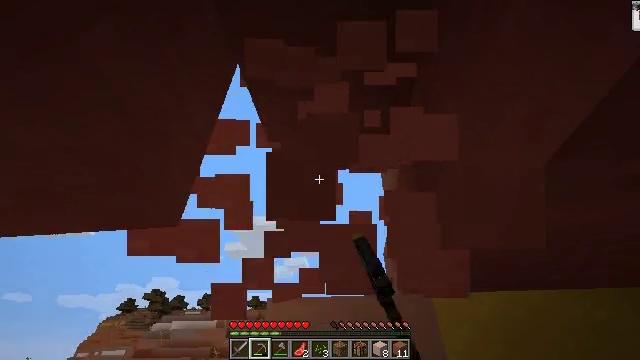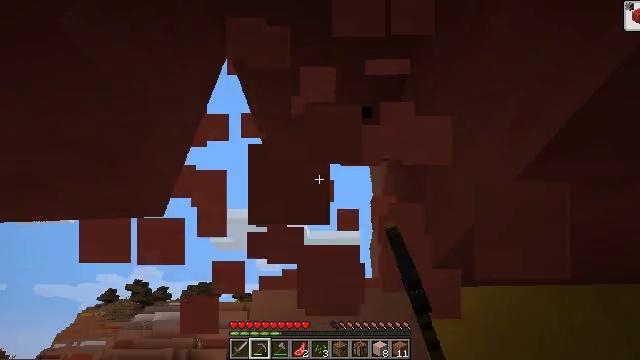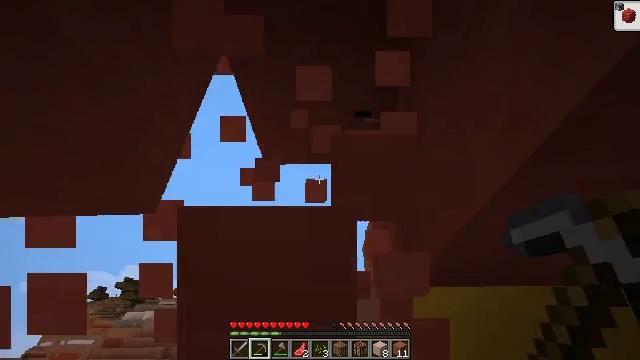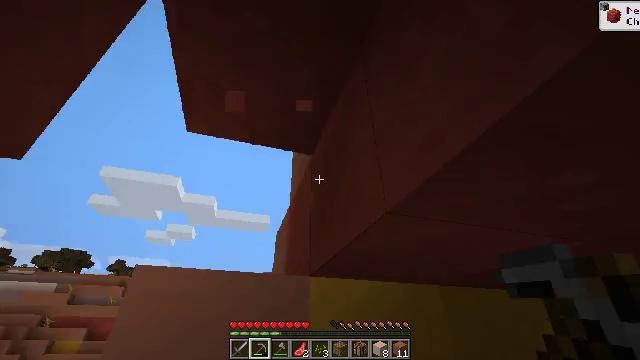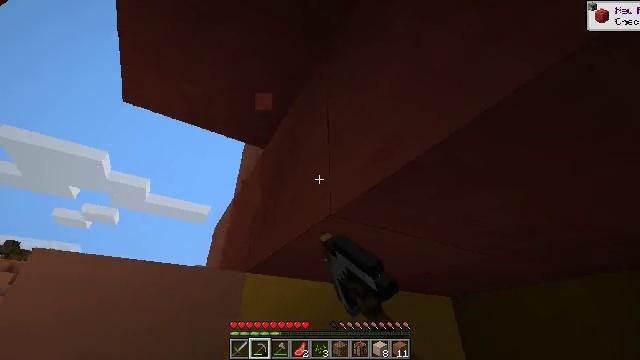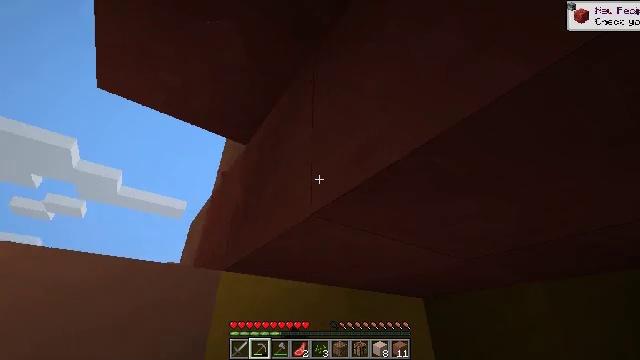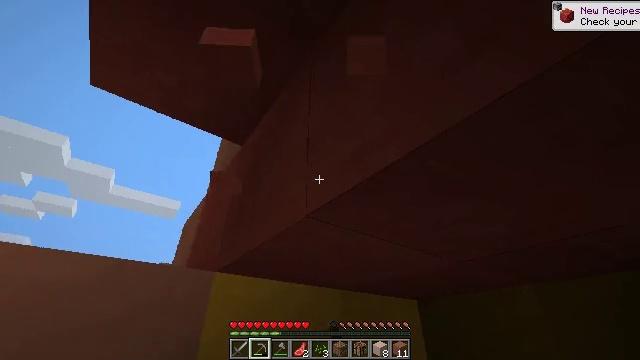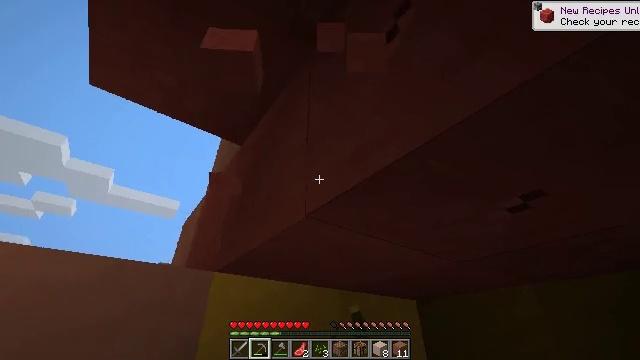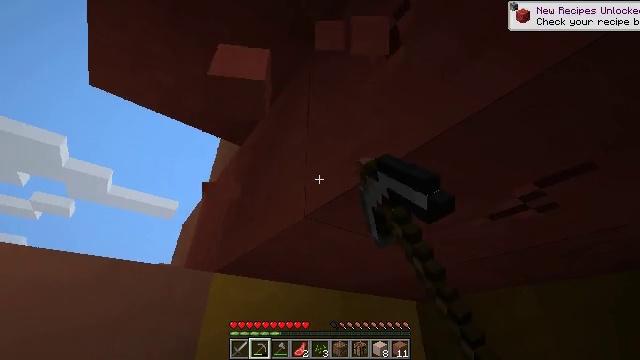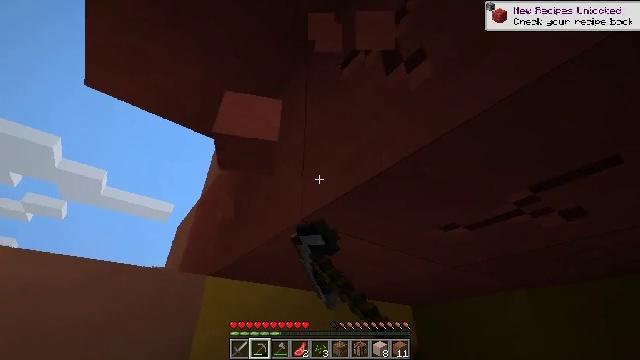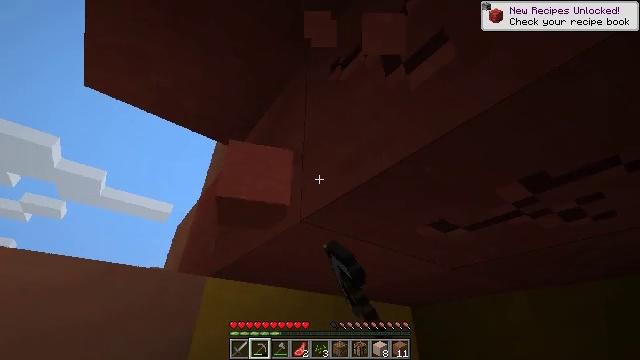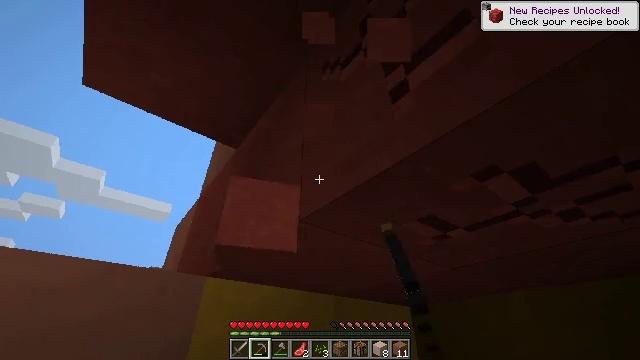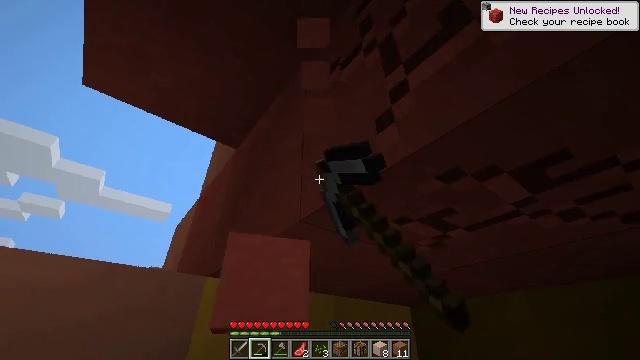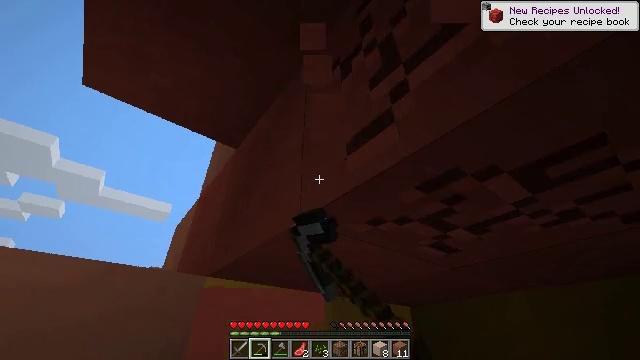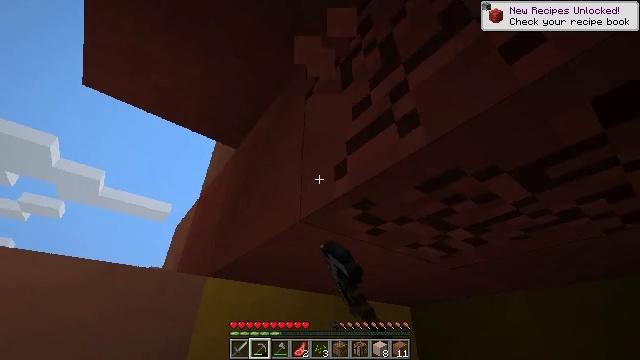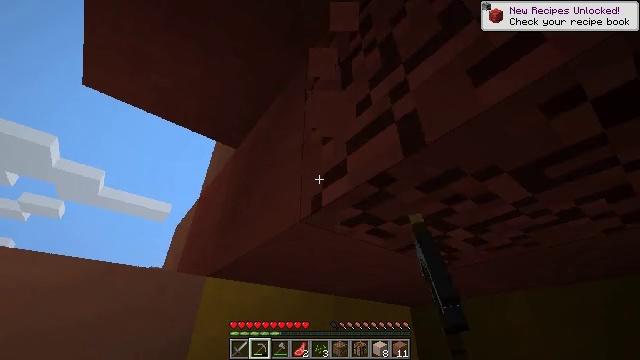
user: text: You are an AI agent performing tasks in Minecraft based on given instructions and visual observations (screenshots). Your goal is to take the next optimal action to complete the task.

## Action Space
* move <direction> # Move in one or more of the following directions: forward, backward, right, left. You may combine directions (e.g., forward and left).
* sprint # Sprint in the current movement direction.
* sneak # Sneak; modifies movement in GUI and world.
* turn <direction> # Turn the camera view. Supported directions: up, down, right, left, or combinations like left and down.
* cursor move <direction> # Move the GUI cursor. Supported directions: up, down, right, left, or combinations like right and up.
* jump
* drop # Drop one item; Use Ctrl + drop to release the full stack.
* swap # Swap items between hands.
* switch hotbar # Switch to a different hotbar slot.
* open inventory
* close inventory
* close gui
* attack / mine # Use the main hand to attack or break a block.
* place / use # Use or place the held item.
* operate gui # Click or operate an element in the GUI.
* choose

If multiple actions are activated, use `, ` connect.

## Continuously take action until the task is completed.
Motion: motion action
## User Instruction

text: Harvest red terracotta.
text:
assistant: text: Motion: turn right and down, attack / mine
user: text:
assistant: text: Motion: turn right, attack / mine
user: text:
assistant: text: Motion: turn right and down, attack / mine
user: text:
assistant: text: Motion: turn right, attack / mine
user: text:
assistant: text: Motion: turn right, attack / mine
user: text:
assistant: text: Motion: turn right, attack / mine
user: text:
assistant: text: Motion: attack / mine
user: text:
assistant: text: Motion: attack / mine
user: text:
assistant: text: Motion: attack / mine
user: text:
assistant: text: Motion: attack / mine
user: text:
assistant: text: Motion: attack / mine
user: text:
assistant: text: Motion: attack / mine
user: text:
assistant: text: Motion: attack / mine
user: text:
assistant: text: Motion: attack / mine
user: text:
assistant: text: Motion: attack / mine
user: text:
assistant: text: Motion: attack / mine
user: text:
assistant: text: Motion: attack / mine
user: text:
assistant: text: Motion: attack / mine
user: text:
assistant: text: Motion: attack / mine
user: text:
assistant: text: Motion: turn down, attack / mine
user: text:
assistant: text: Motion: attack / mine
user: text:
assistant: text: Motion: attack / mine
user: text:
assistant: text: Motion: attack / mine
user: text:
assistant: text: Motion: attack / mine
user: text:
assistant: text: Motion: attack / mine
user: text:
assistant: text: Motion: attack / mine
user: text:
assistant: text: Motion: attack / mine
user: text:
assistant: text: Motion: attack / mine
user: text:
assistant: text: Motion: attack / mine
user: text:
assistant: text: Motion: attack / mine